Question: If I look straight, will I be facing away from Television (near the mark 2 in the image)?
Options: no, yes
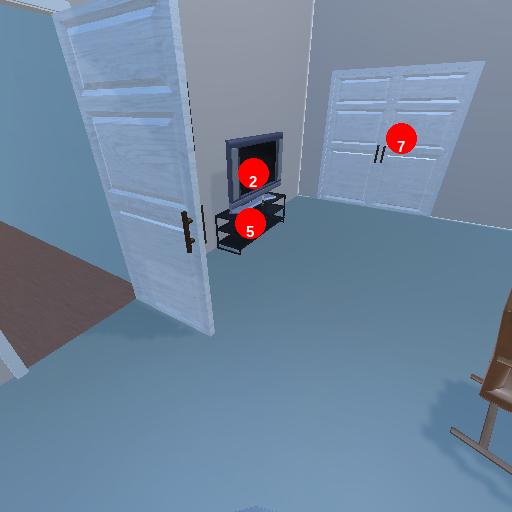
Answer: no